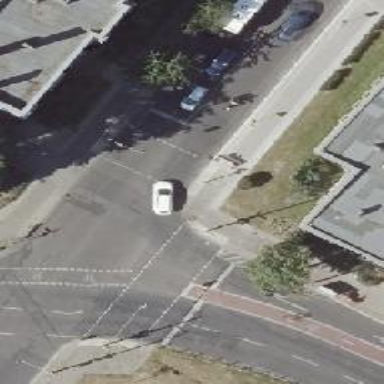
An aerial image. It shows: Road crossing with traffic signals.